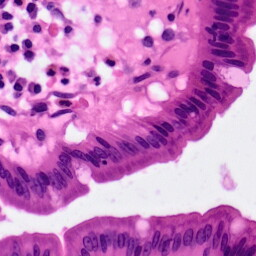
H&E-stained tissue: Pancreatic